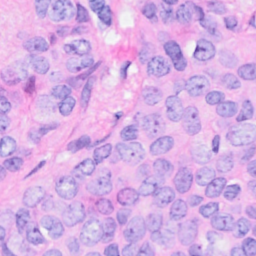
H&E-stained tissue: Breast